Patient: sex M, age 57
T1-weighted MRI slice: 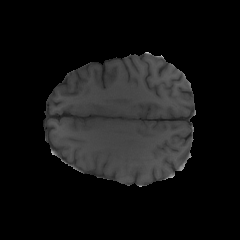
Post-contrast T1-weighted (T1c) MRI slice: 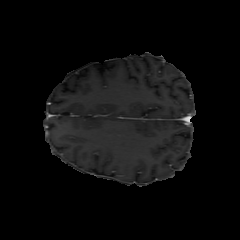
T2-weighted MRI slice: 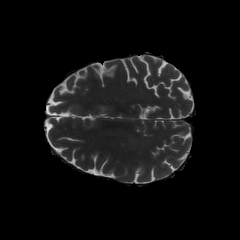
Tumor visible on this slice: no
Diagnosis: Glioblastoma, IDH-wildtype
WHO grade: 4